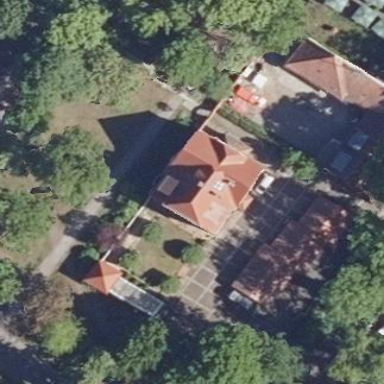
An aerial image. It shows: Building.